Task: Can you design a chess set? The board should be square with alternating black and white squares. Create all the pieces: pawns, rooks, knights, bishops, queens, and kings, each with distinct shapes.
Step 2154:
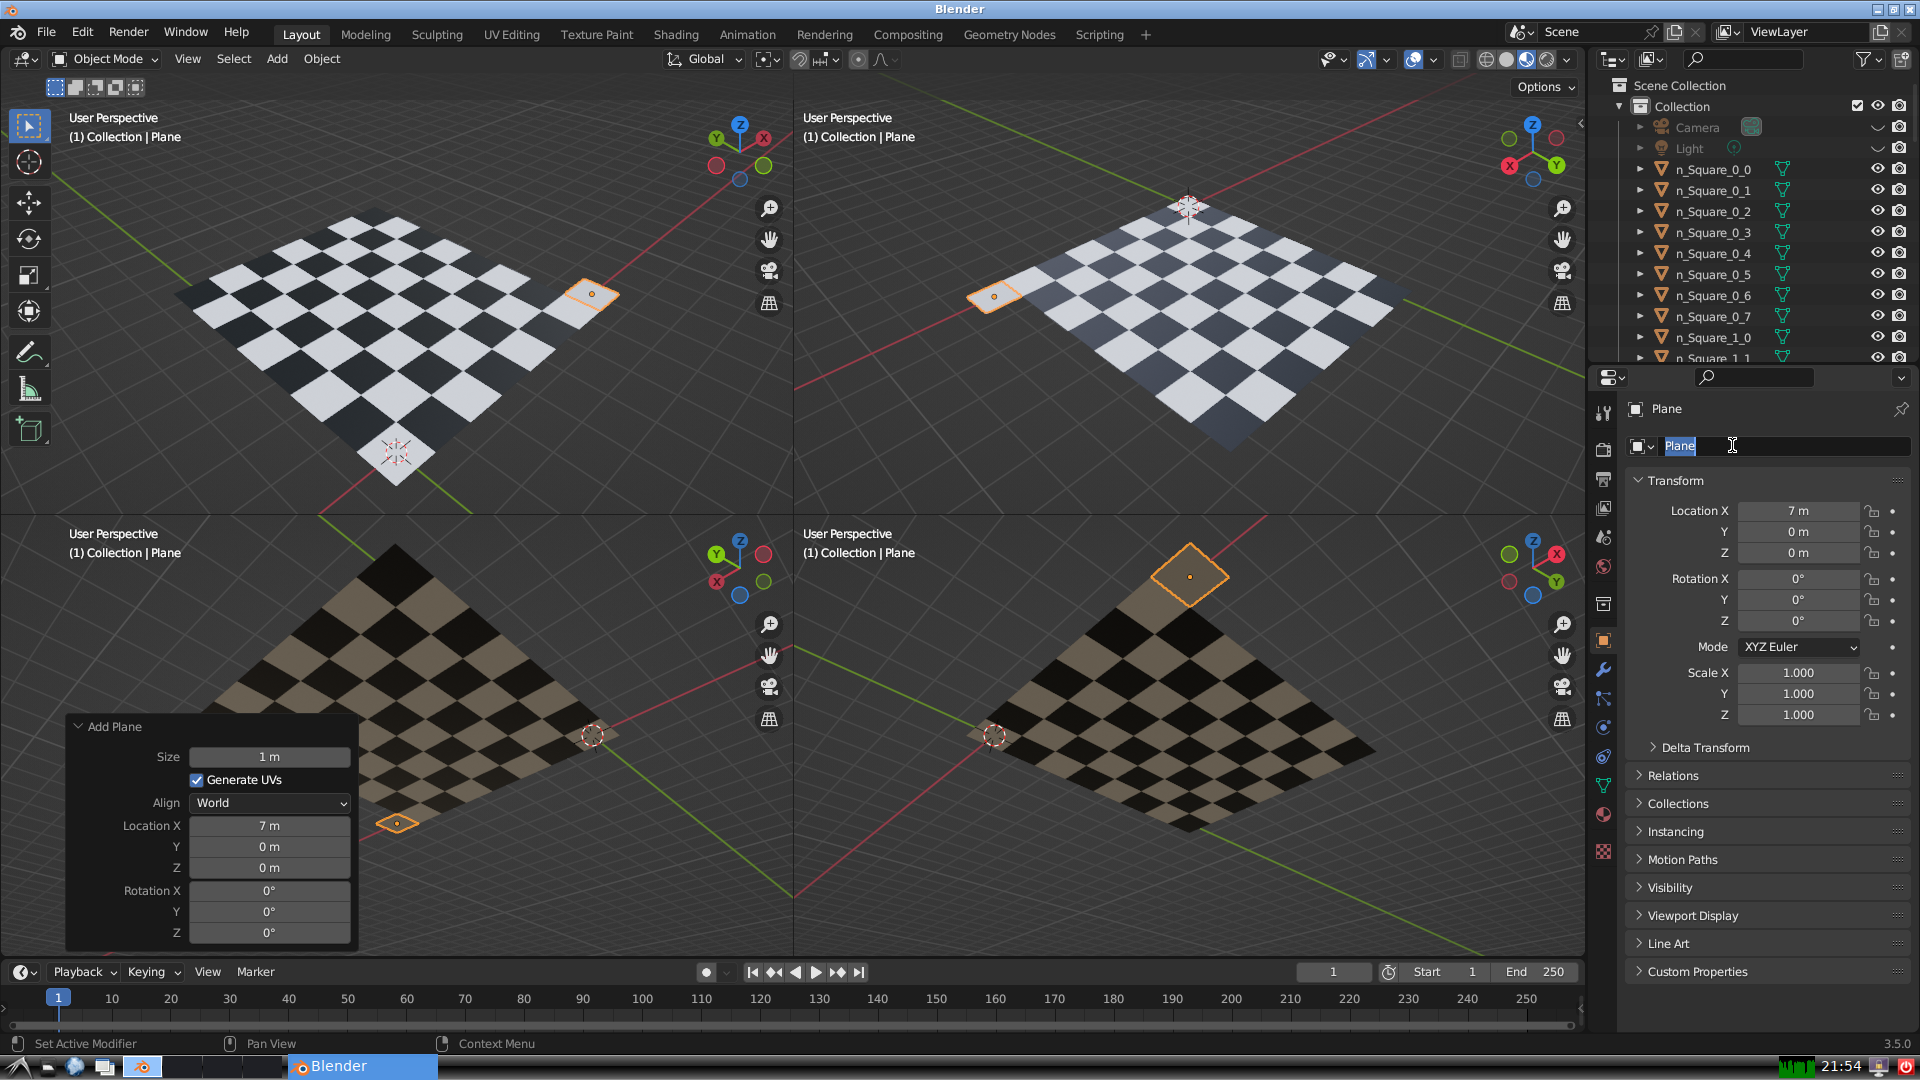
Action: input_text: n_Square_7_0